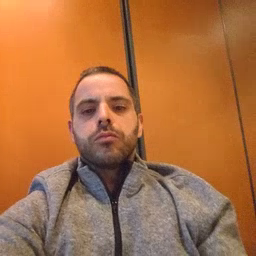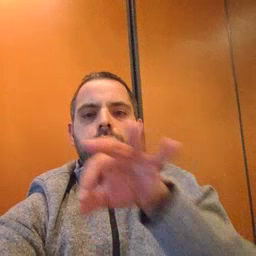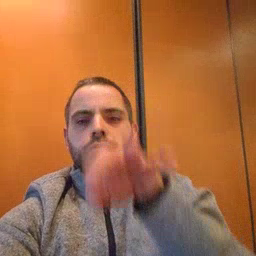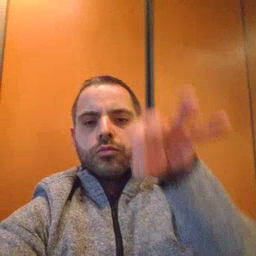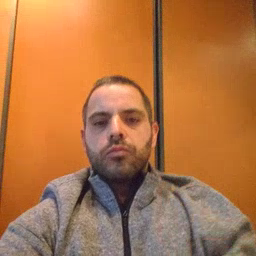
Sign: frenchfries